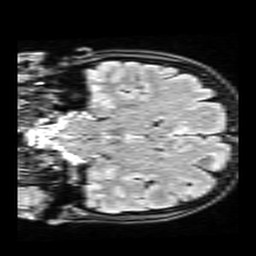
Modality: FLAIR
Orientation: coronal
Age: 58
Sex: female
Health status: healthy
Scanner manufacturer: siemens
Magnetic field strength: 3 T
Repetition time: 9 s
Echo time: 0.088 s